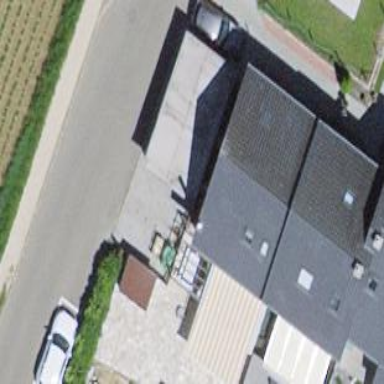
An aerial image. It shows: Carport building.